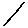
Label: line